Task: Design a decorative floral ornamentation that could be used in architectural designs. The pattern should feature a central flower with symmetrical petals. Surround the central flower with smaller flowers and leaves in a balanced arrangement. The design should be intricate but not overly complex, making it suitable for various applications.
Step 1289:
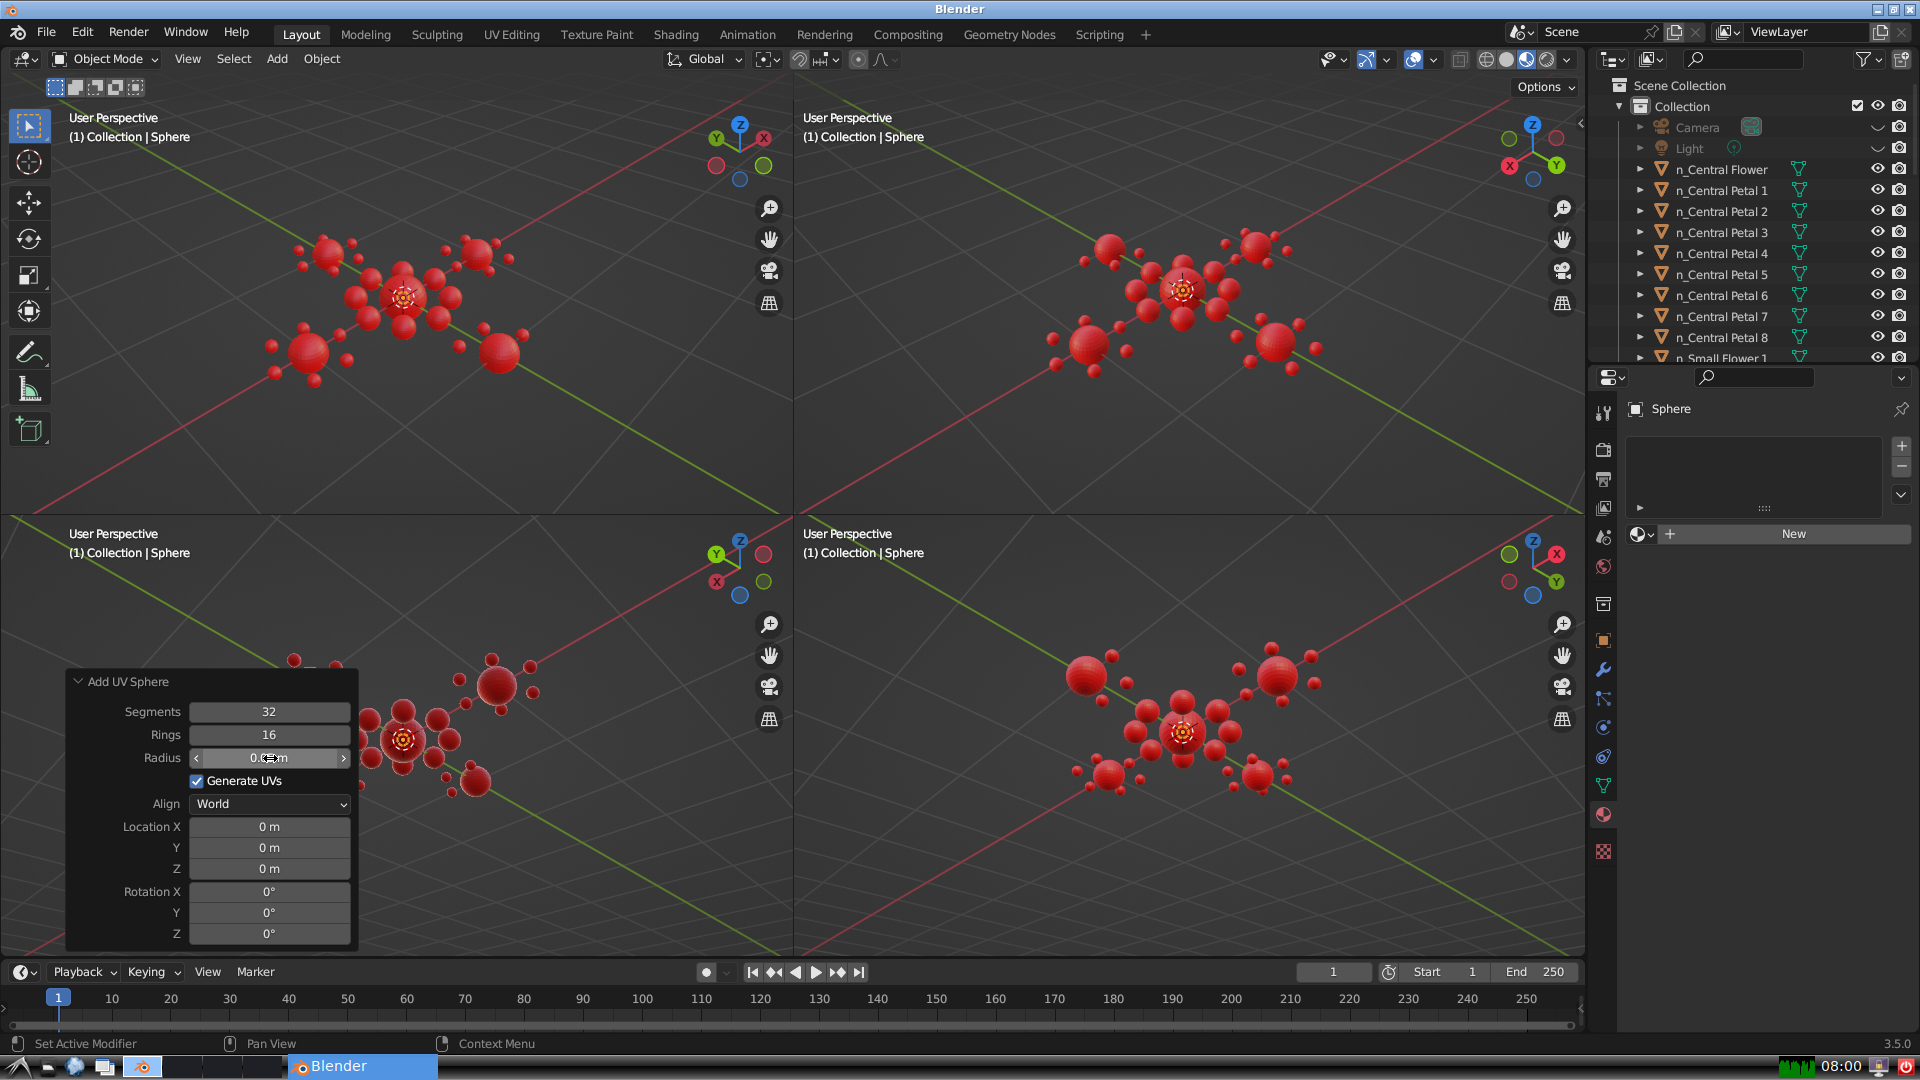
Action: {"mouse_move": [960, 540]}